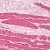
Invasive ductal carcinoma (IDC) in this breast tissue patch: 0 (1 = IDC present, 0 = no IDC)